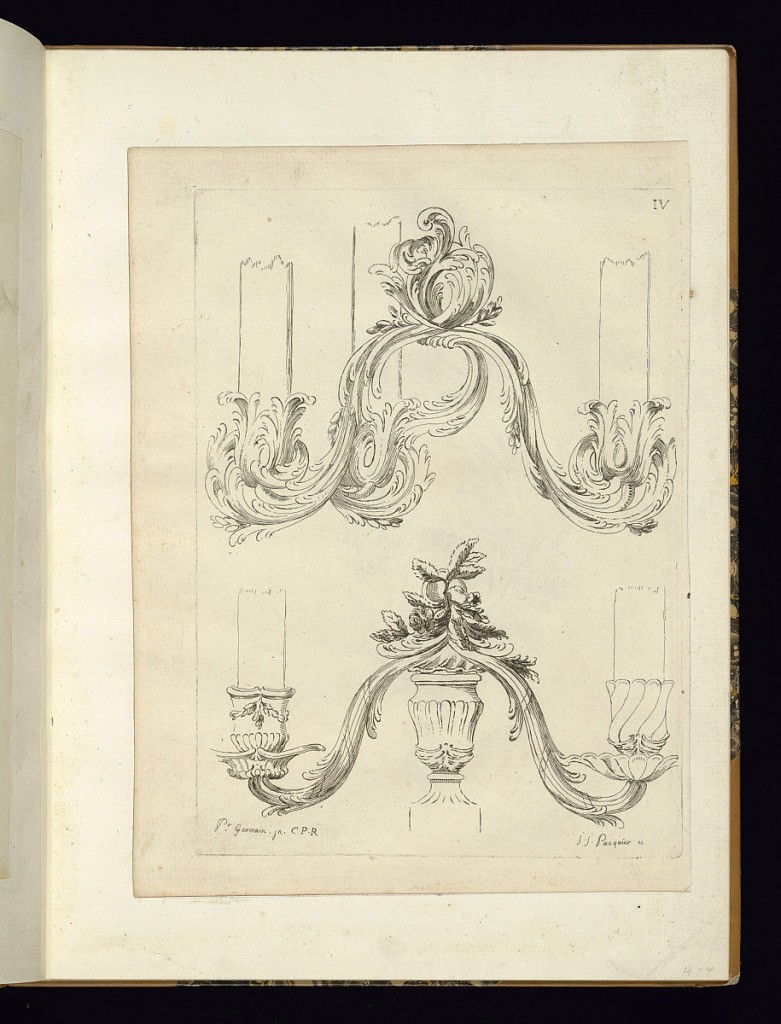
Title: Designs for Candelabra
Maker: Pierre Germain, French, 1703 - 1783
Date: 1751
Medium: Engraving on laid paper
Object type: Print
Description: Rocaille designs for two candelabra, with ornament motifs including scrolling acanthus leaves and flowers. The plate is signed.